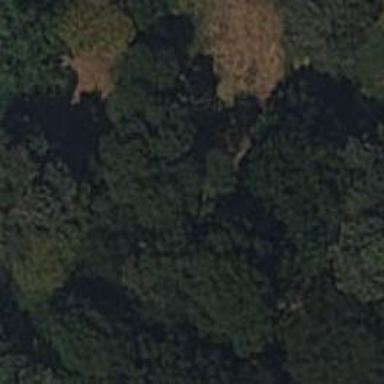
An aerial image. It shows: Deciduous broadleaved tree in park.